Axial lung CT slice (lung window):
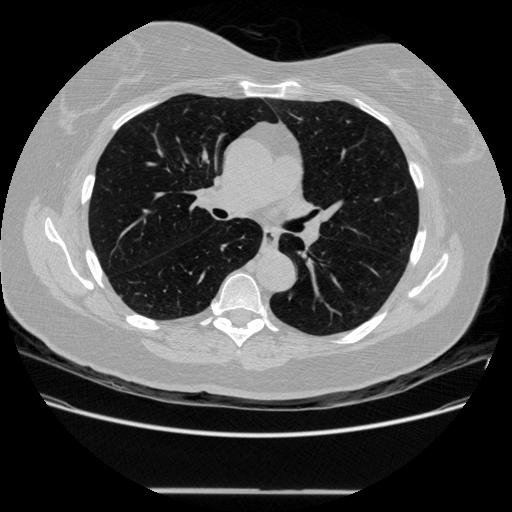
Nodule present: no